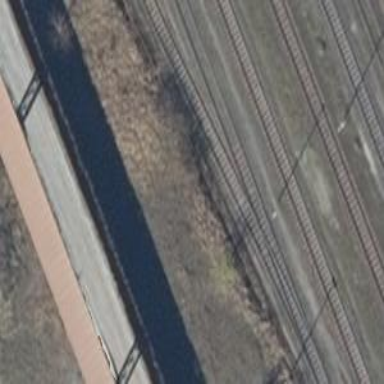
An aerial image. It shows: Railway yard in service.